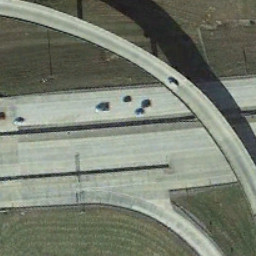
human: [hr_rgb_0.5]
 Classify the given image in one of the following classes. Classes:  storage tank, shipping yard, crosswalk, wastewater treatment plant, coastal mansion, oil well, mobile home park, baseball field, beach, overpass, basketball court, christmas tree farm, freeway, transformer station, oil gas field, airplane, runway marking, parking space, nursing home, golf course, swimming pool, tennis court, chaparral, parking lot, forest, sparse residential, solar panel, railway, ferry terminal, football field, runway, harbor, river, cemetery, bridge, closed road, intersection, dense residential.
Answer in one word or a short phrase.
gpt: overpass